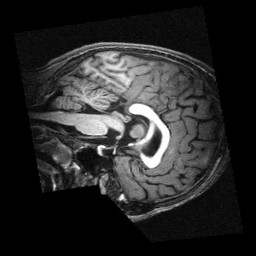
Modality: T1w
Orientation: sagittal
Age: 11
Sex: male
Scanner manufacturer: siemens
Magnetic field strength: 3 T
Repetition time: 2.3 s
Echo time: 0.00336 s